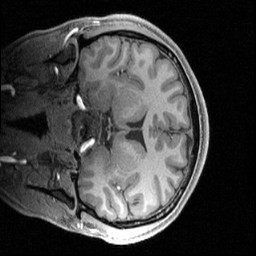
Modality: T1w
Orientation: coronal
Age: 24
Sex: male
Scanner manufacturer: siemens
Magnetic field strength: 3 T
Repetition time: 2.4 s
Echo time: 0.00224 s